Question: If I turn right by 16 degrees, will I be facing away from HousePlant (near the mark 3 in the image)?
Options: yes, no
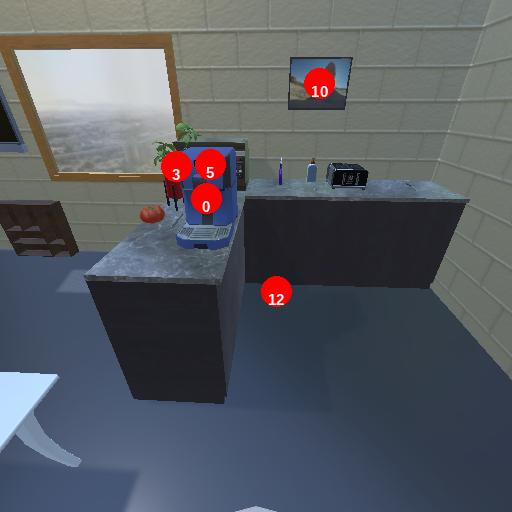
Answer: yes